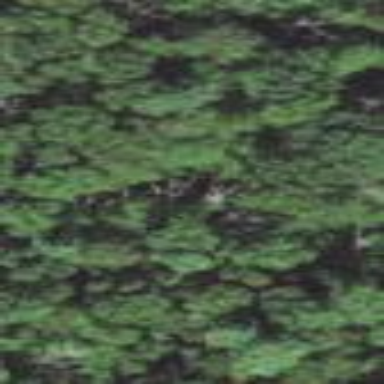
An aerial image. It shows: Mixed leaf woodland.